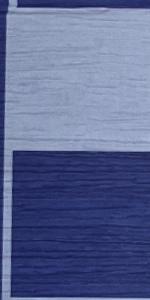
Label: Empty